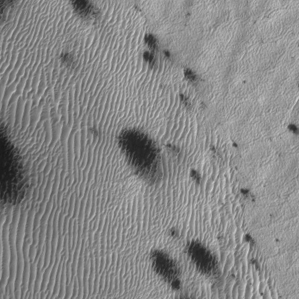
Label: frost